Interaction volume radius: 10 \u00c5
Interaction volume height: 20 \u00c5
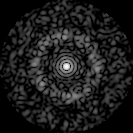
Disorder parameter: 0.8515